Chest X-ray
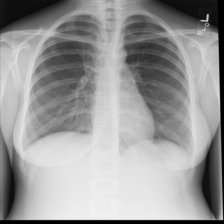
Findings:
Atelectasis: negative
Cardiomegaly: negative
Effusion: negative
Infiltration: negative
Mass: negative
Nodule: negative
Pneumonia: negative
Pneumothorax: negative
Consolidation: negative
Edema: negative
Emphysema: negative
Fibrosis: negative
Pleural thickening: negative
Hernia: negative